Question: I have a 'UIBarButtonItem' in a navigation item that displays a 'UIActionSheet' with a button to toggle a quick setting:

The action sheet is presented from the button item:
'''
[calendarSettingsSheet showFromBarButtonItem:self.navigationItem.leftBarButtonItem animated:YES];
'''
However, here's the problem I'm encountering:
When I tap the navigation bar, for example anywhere in the calendar, the 'UIActionSheet' dismisses, which is expected. Any touch outside the sheet, in my opinion, should dismiss it.
I can still tap on the "Settings" and "Done" buttons in the navigation bar, and not only is the action sheet not dismissed, but the buttons .
So, tapping "Settings" while the 'UIActionSheet' is open, causes another to be opened. This can easily be avoided by checking to see if the action sheet is already open.
But, the "Done" button dismisses the entire calendar view, leaving the 'UIActionSheet' hovering over the view that originally presented the calendar.
While I could disable the buttons when the action sheet is presented, and enable them when it's dismissed, this seems like an unnecessary workaround.
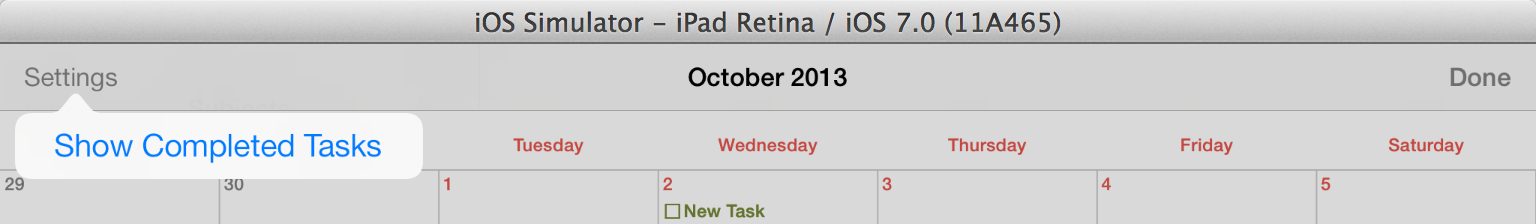
Answer: > Is this intended behavior?
Yes.
From the documentation of <URL>
> On iPad, this method presents the action sheet in a popover and adds the toolbar that owns the button to the popover's list of passthrough views. Thus, . If you want the popover to be dismissed when a different toolbar item is tapped, you must implement that behavior in your action handler methods.